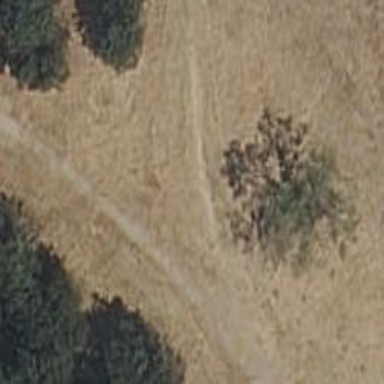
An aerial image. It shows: Dirt path.